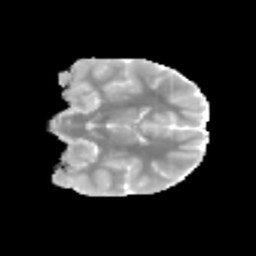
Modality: MD
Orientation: coronal
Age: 11
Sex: female
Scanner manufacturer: siemens
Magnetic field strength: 3 T
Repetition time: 3.8 s
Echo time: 0.07 s